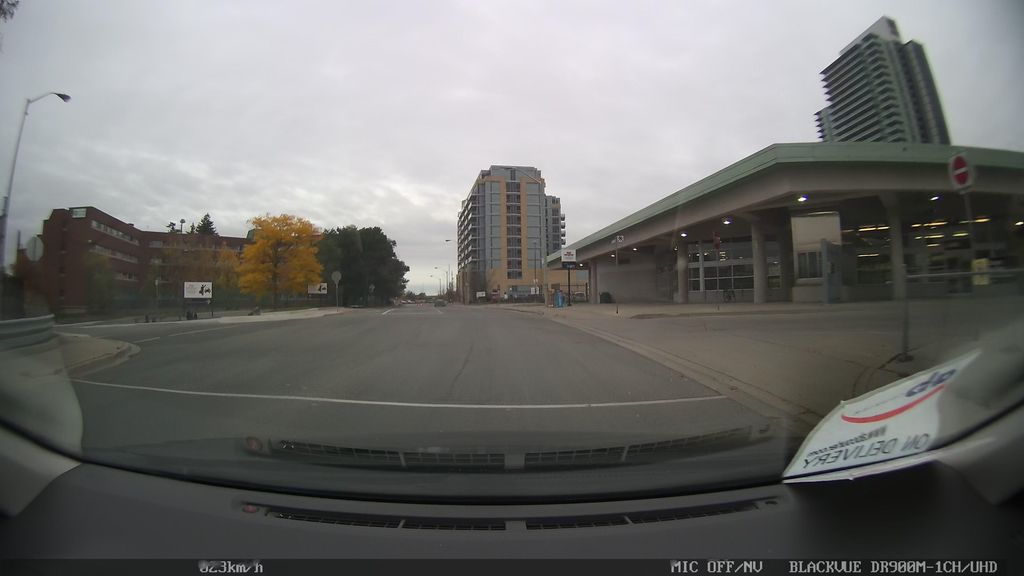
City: toronto